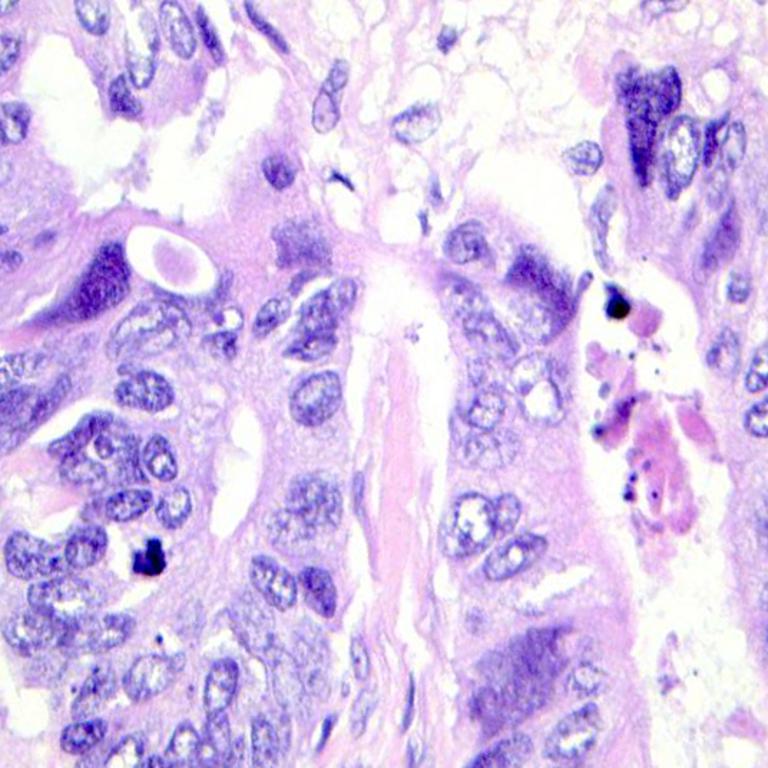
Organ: colon
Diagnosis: adenocarcinomas